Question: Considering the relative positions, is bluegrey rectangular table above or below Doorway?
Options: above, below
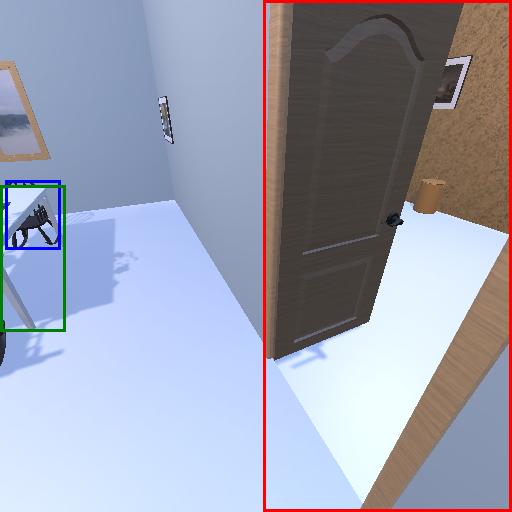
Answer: above